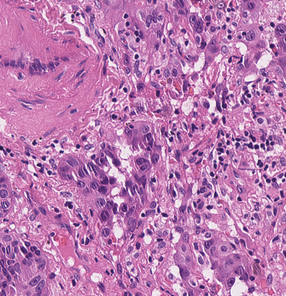
Tumor epithelial tissue: yes
Tumor-associated stroma tissue: yes
Normal tissue: no